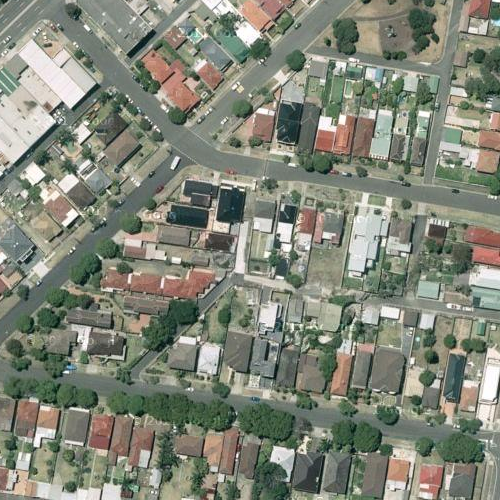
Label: sydney